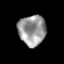
Tissue: prostate
Cell type: Epithelial cells
Senescence score: 0.312
Nuclear area (px): 822
Mean DAPI intensity: 151.993